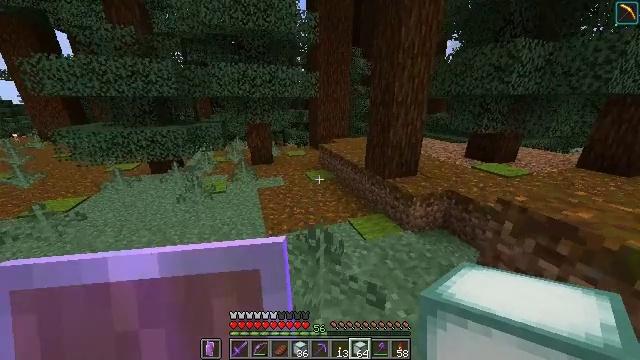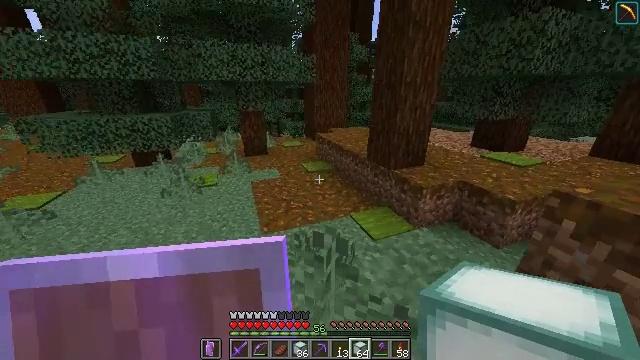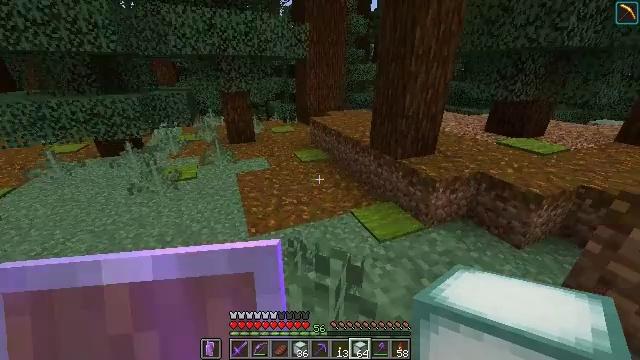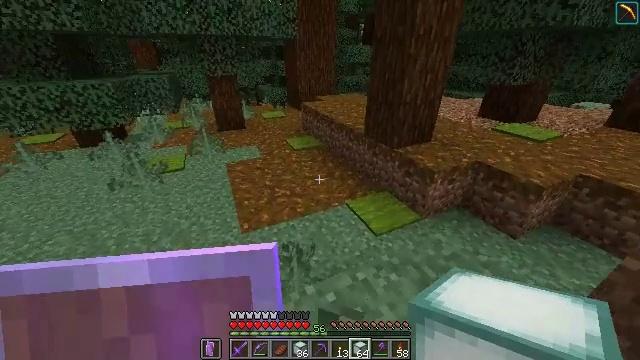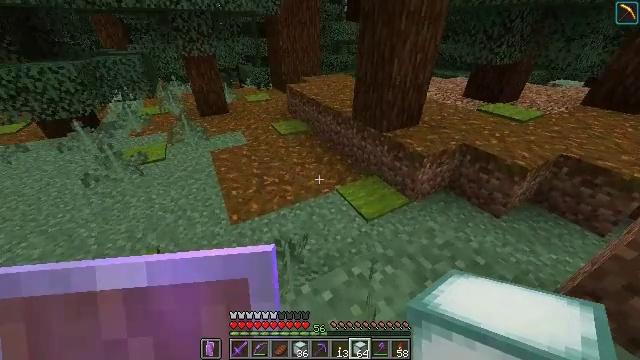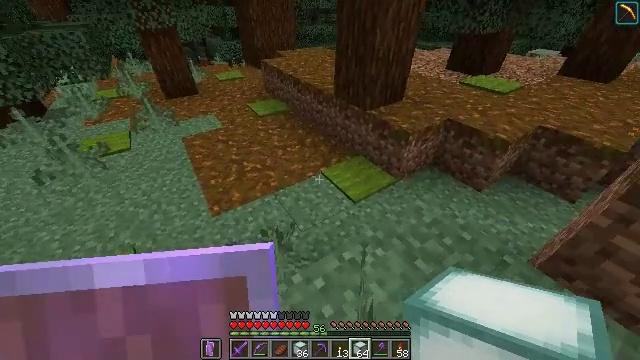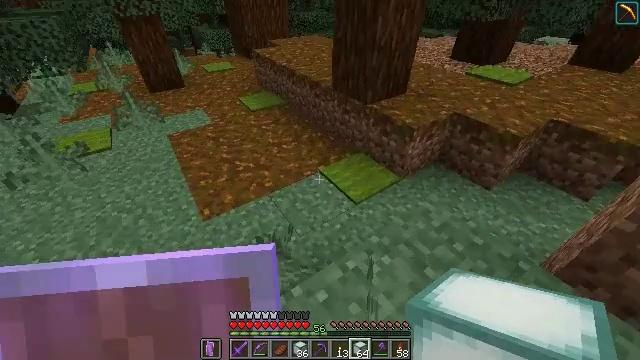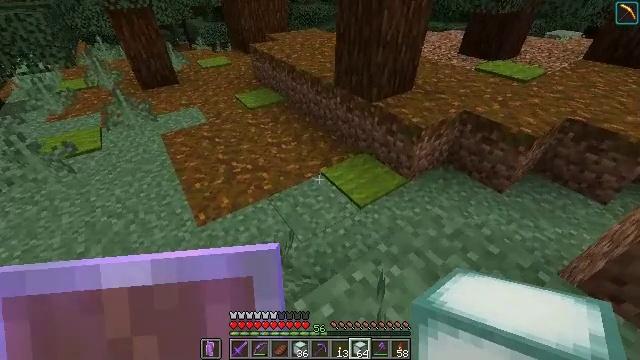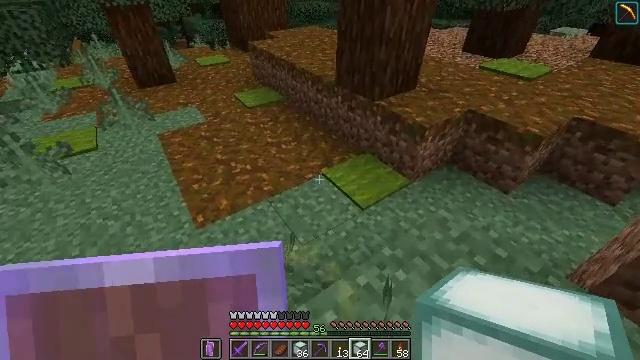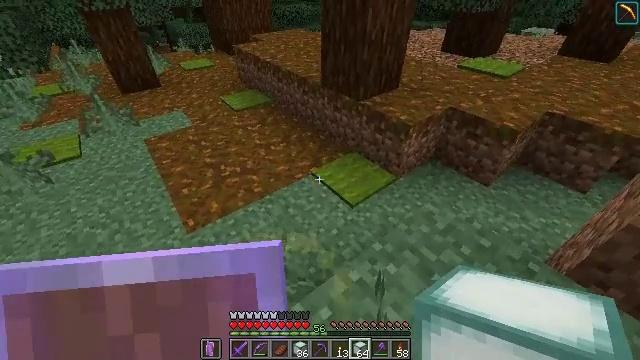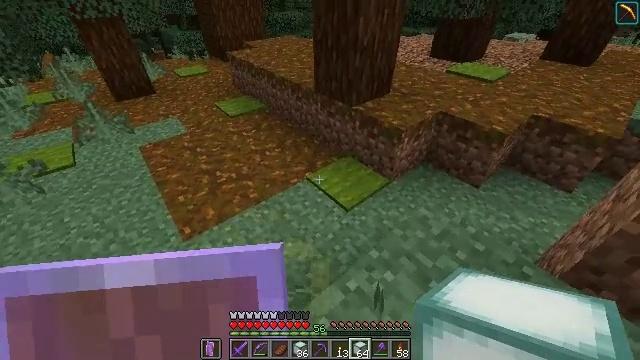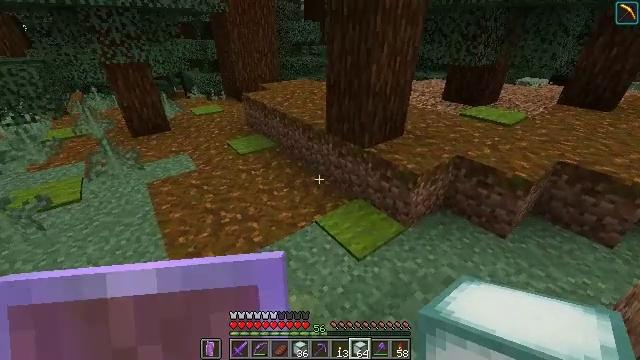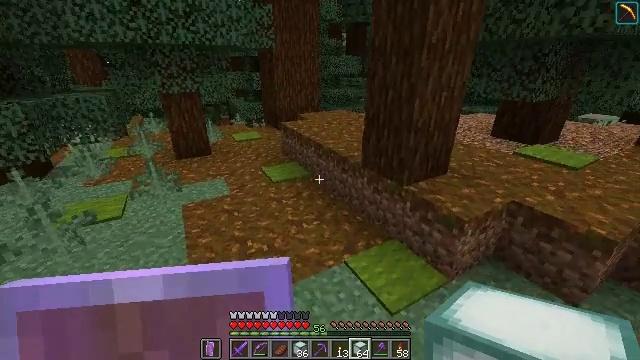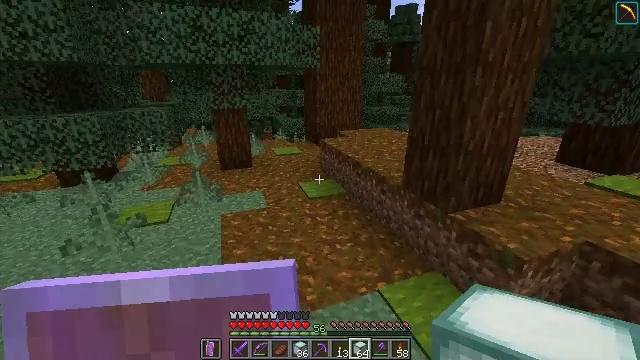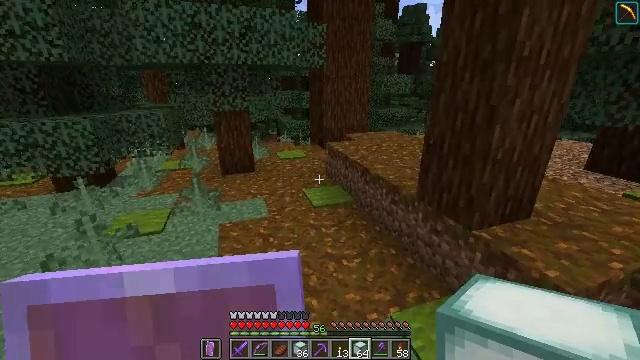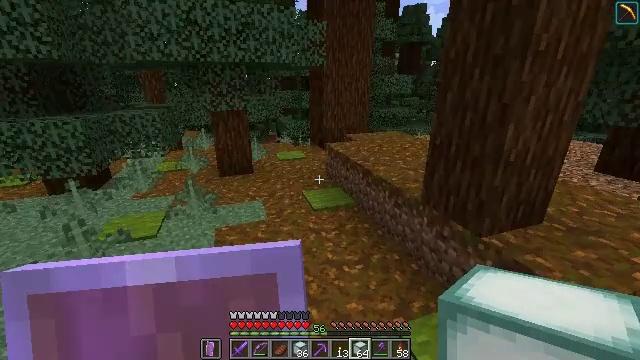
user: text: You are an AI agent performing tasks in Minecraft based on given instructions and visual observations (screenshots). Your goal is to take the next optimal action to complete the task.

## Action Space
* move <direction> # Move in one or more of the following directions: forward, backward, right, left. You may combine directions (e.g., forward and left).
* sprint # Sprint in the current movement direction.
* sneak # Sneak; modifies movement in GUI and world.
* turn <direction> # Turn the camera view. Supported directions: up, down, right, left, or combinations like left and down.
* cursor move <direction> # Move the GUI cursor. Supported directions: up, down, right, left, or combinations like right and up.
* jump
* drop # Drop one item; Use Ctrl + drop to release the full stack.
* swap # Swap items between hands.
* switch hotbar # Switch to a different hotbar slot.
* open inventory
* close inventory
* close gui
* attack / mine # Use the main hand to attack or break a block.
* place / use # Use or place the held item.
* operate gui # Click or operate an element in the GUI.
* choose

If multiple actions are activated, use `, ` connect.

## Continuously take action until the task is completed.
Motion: motion action
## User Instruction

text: Attack the green carpet to retrieve it.
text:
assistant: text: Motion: move forward, turn right and down
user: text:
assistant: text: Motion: move forward, turn right and down
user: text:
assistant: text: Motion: move forward, turn right and down
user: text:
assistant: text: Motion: turn right and down
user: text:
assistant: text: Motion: turn right and down
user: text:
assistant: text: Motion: turn right
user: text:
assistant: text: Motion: no_op
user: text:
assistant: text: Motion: no_op
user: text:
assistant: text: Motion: turn right
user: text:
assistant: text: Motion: move forward, turn right
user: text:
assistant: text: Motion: move forward, turn left and up
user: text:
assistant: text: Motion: move forward, turn left and up
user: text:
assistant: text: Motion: move forward, turn left and up
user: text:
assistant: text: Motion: move forward, turn left
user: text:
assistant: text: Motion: move forward, sprint
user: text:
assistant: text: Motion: move forward, sprint
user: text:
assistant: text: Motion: move forward, sprint
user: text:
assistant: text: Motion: move forward, sprint
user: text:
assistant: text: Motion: move forward, sprint
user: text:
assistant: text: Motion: move forward, sprint
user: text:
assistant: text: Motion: move forward, sprint
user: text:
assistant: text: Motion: move forward, sprint
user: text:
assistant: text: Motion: move forward, sprint, turn right
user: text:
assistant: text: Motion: move forward, sprint, turn right and down
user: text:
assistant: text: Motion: move forward, sprint, turn right
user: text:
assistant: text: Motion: move forward, sprint
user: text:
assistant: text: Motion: move forward, sprint
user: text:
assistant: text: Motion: move forward, sprint, turn right, jump
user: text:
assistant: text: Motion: move forward, sprint, jump
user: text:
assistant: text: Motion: move forward, sprint, jump